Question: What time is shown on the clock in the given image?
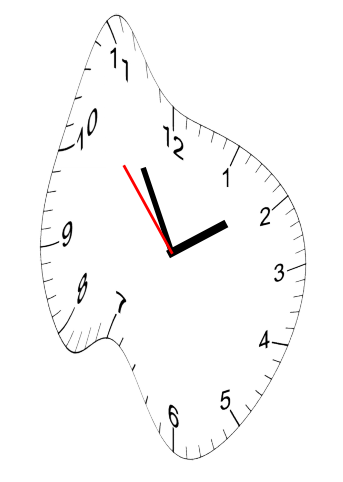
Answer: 01:54:53